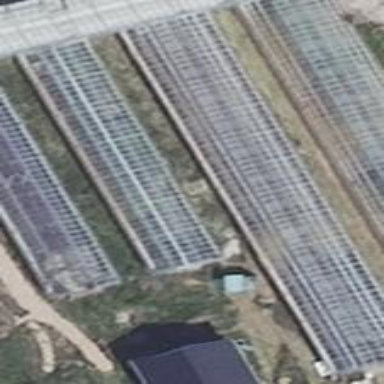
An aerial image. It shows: Greenhouse.